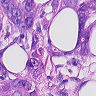
Metastatic tissue present: yes